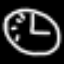
Label: clock